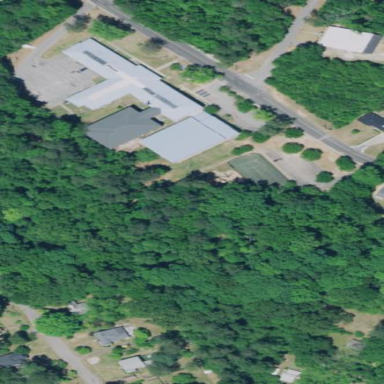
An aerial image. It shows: School.